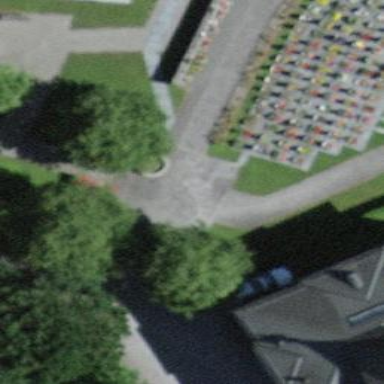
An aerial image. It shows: Cemetery.